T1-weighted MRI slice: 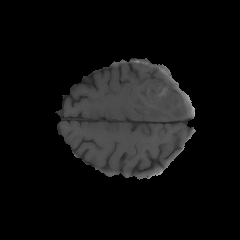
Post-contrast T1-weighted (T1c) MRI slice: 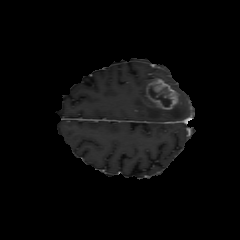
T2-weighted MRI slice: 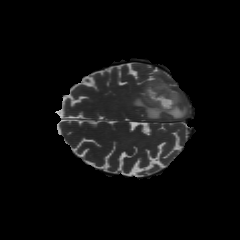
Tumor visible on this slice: yes